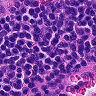
Metastatic tissue present: no